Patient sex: F
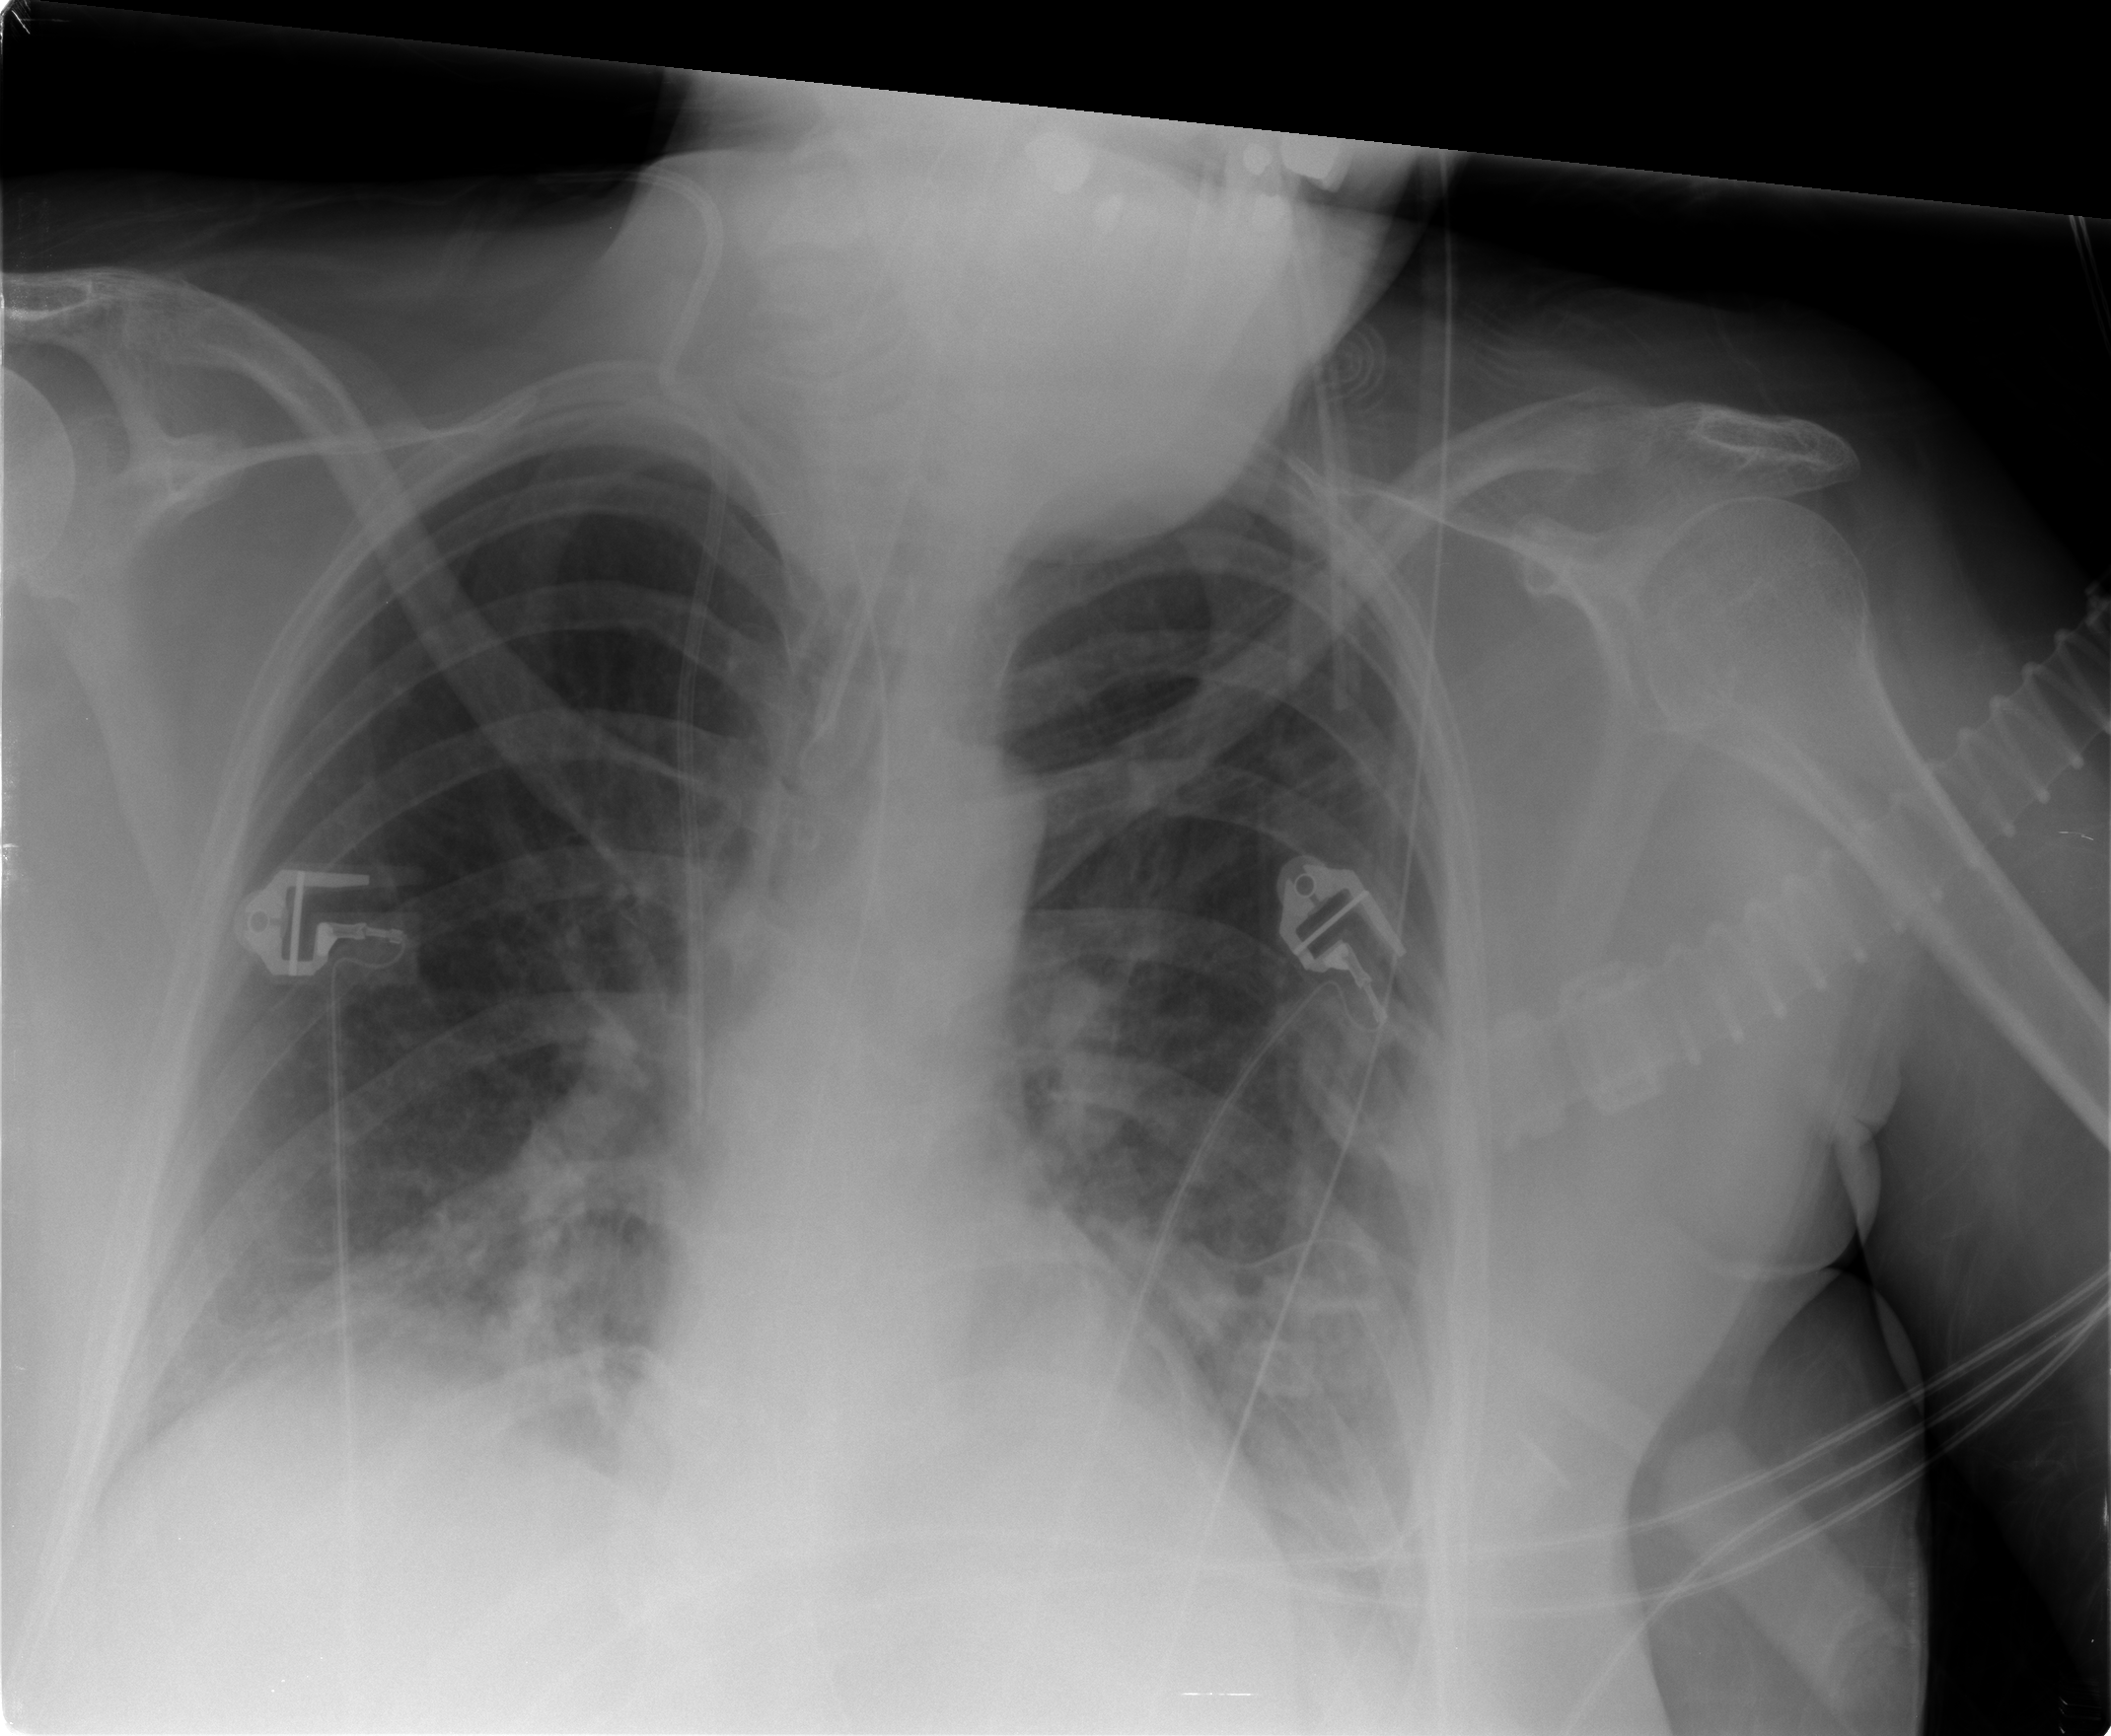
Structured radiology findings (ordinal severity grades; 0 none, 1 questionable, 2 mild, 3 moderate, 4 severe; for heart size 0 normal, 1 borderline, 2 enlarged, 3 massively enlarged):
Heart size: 0
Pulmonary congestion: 0
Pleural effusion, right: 0
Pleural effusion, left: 1
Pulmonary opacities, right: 0
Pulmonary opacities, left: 0
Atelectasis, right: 2
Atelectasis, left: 2